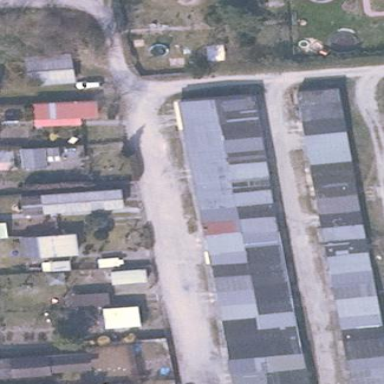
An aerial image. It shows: Group of garages.